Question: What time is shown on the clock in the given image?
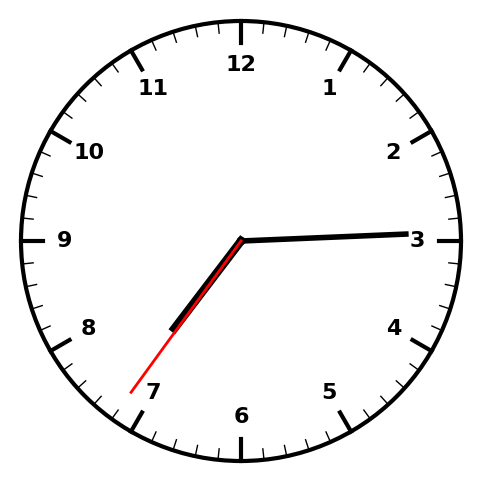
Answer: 07:14:36